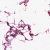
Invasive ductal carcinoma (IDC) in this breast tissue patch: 0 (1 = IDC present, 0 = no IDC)